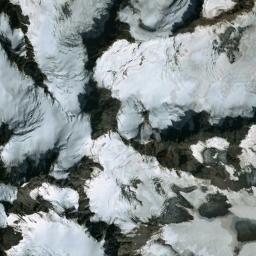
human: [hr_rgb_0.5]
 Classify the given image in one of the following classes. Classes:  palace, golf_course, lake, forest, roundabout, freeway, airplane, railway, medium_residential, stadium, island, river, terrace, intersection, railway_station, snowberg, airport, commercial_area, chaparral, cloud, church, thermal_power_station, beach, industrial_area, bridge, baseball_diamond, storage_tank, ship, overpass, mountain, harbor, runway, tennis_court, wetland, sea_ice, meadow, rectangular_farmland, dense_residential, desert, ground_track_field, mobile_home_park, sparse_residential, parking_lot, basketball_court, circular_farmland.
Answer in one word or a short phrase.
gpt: snowberg